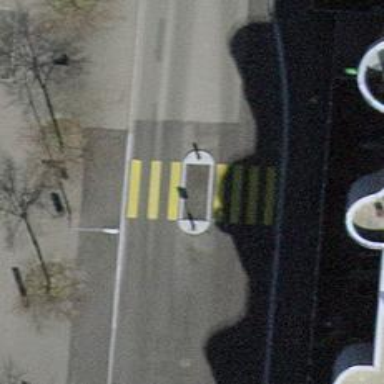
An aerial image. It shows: Uncontrolled zebra crossing with pedestrian island.